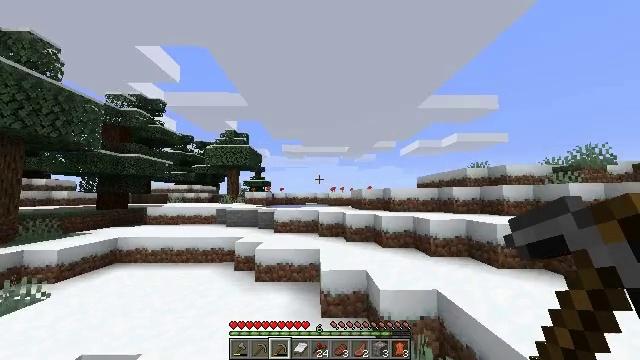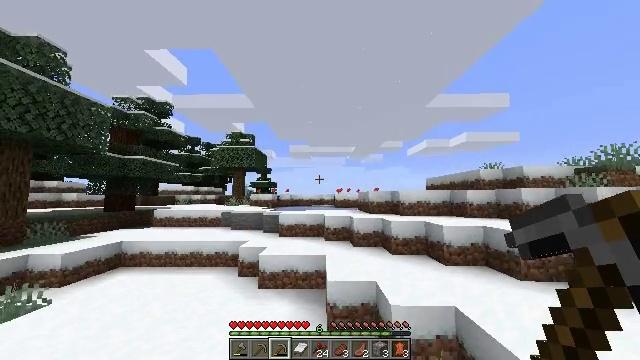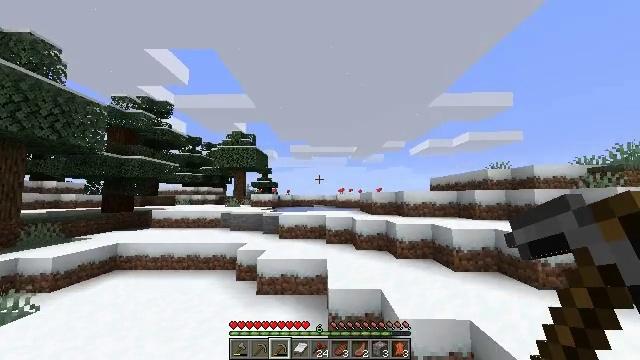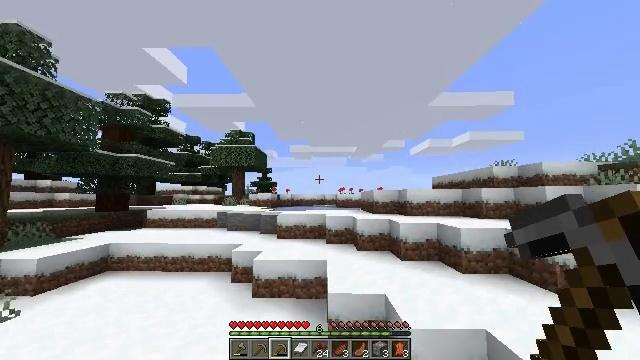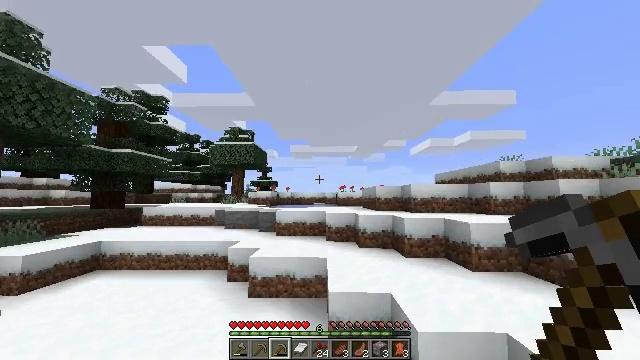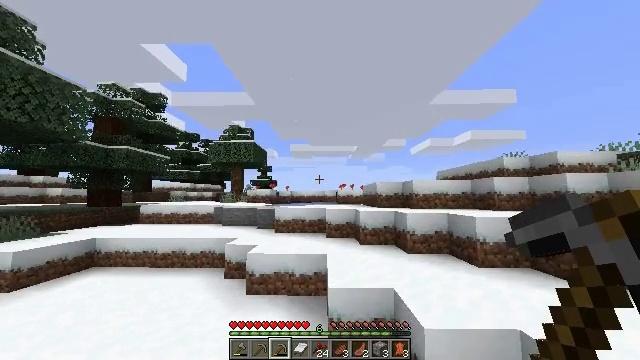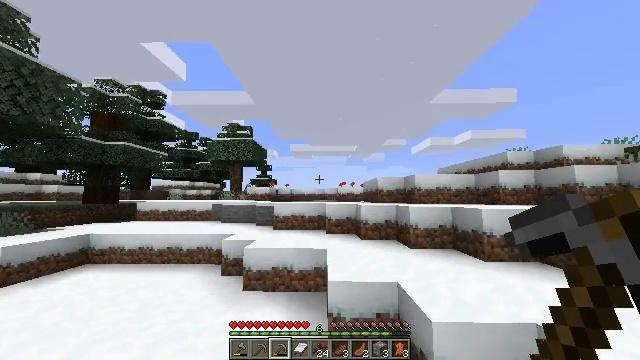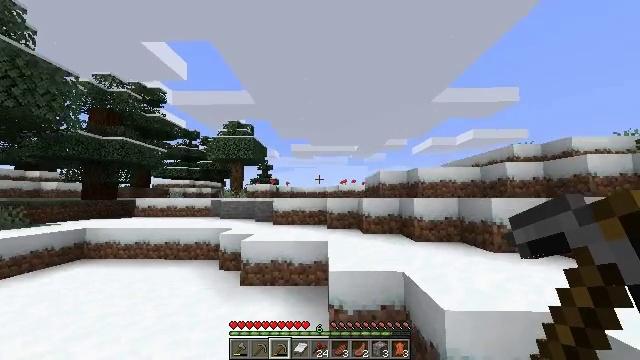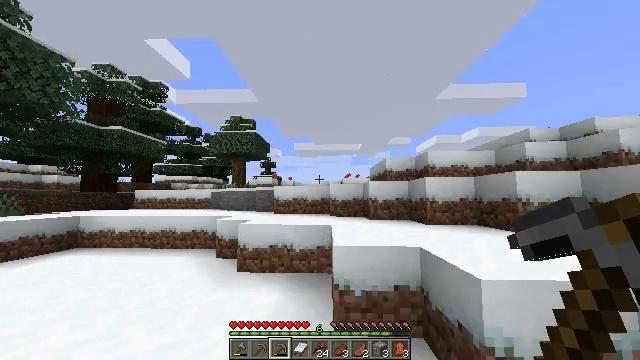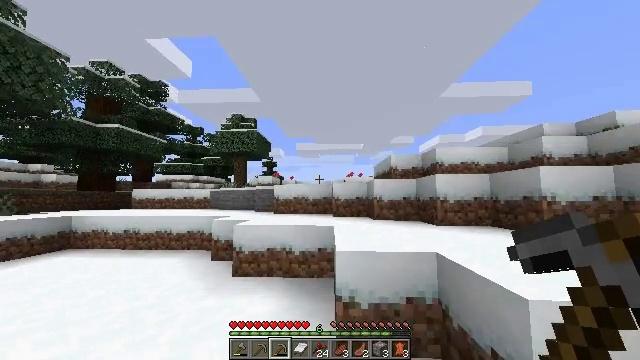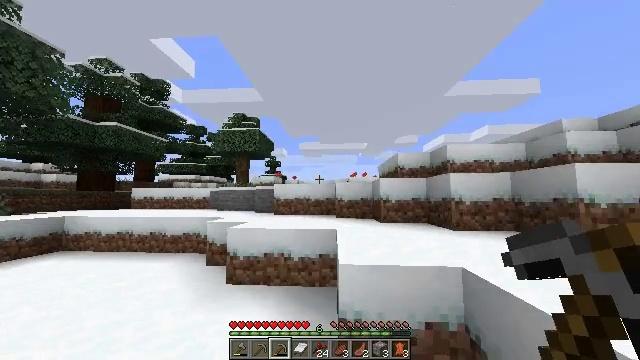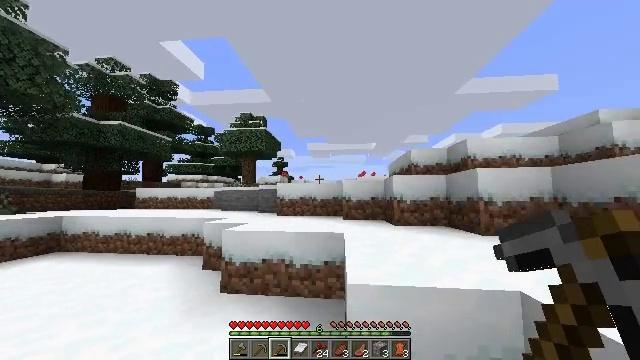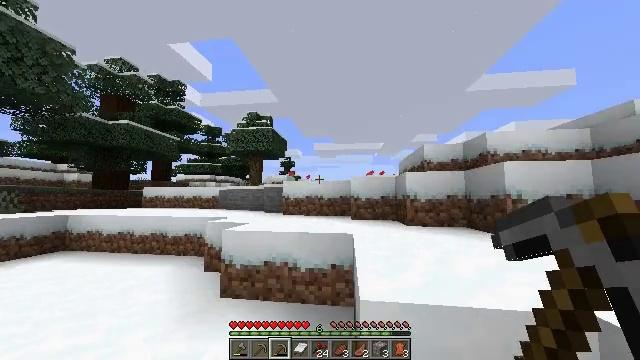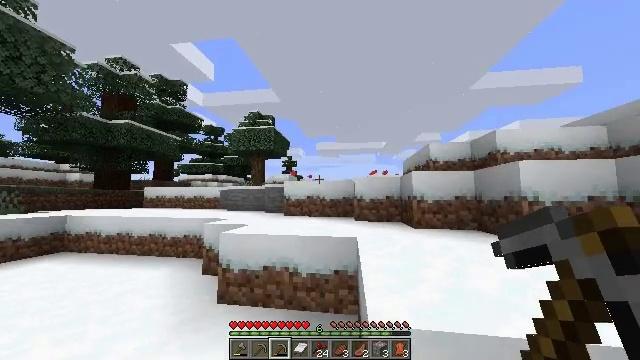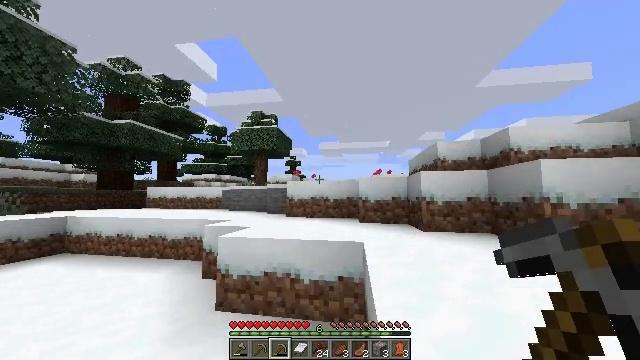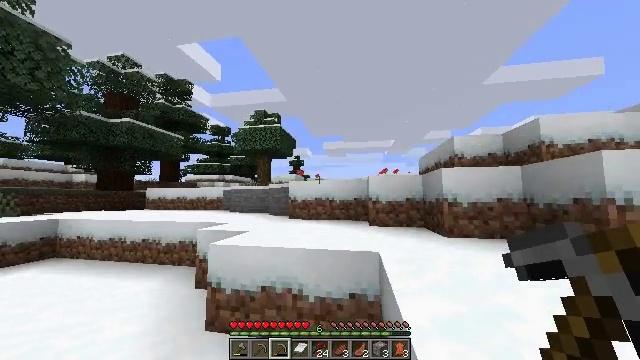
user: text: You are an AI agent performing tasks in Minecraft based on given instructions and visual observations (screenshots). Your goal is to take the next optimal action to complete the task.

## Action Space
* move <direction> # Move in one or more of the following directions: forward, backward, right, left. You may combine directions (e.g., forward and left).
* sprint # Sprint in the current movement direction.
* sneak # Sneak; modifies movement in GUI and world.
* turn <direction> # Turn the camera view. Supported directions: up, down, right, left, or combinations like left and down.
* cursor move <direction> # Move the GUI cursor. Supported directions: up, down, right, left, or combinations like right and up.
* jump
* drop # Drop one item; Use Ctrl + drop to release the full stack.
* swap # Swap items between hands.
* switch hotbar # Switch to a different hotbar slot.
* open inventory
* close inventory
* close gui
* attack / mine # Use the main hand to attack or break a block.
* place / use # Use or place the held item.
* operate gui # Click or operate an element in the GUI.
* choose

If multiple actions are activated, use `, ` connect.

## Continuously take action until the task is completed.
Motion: motion action
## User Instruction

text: Mine the mushroom stem in the forest.
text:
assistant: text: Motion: move forward, sprint, turn left, jump
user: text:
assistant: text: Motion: move forward, sprint, jump
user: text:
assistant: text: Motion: move forward, sprint, jump
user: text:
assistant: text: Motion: move forward, sprint
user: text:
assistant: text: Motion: move forward, sprint
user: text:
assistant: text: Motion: move forward, sprint
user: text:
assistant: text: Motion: move forward, sprint
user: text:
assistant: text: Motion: move forward, sprint
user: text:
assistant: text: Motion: move forward, sprint
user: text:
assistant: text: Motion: move forward, sprint
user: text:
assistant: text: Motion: move forward, sprint, turn left
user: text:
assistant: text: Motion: move forward, sprint, turn left
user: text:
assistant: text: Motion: move forward, sprint
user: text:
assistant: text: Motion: move forward, sprint
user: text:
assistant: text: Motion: move forward, sprint, turn left
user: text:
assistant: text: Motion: move forward, sprint
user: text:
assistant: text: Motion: move forward, sprint
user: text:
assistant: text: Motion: move forward, sprint
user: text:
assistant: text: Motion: move forward, sprint, jump
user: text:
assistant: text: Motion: move forward, sprint, jump
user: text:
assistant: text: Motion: move forward, sprint, jump
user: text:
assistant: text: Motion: move forward, sprint, jump
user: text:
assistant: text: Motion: move forward, sprint, jump
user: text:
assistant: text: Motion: move forward, sprint, jump
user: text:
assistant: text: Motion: move forward, sprint, jump
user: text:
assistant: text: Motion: move forward, sprint, jump
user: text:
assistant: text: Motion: move forward, sprint, jump
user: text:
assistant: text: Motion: move forward, sprint, jump
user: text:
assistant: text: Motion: move forward, sprint, jump
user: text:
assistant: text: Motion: move forward, sprint, jump